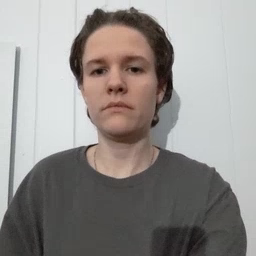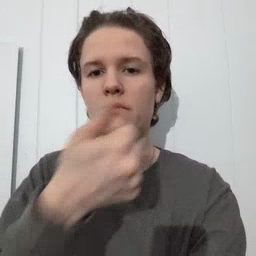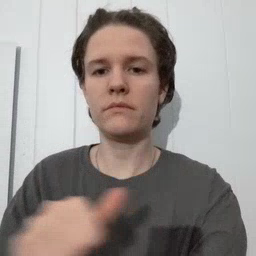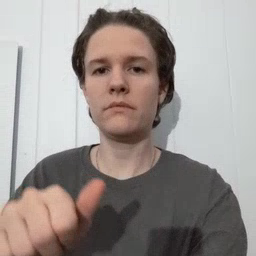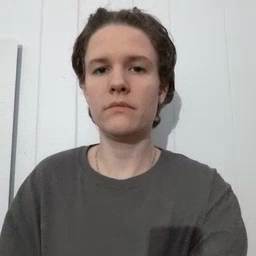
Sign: any